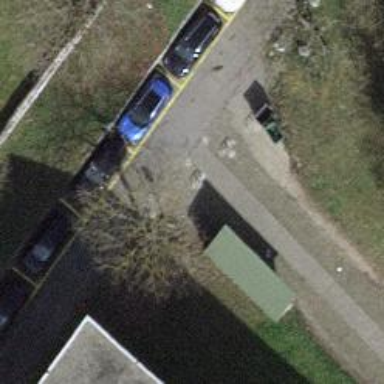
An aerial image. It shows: Bollard.